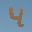
Label: 4